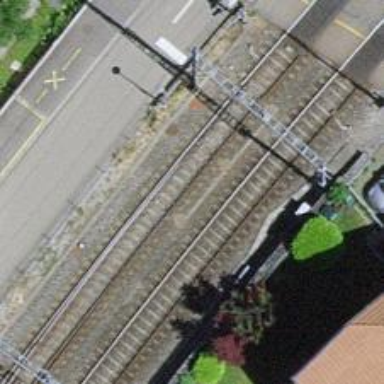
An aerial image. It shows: Single railway track with electrification through contact line.